Question: I'm running an OSX Mountain Lion installation of Spyder (version <URL> academic build of Python. The setup loads up okay, but crashes whenever I am inside the 'save as' dialogue box, specifically as soon as I click on the 'Where:' dropdown box to select a folder. The terminal used to open Spyder then reports 'Segmentation fault: 11'. Any ideas whats causing this?

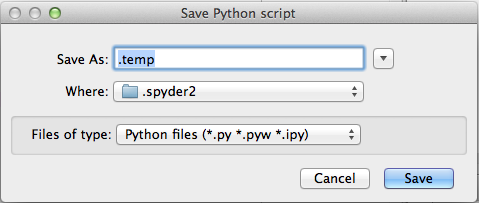
Answer: (Spyder dev here) This is not our fault nor Enthought's one, but <URL> and currently unmaintained, so we can't do anything about it.
Our recommended installation method on Mac is using our <URL>